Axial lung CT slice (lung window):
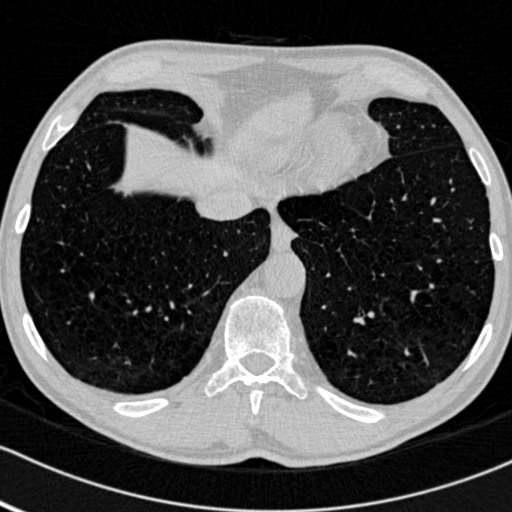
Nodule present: no